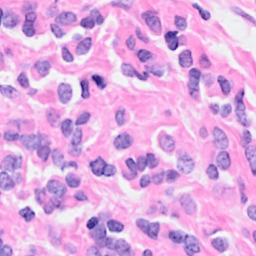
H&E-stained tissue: Breast